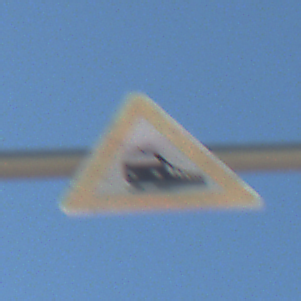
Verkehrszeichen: Bahnuebergang
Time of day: Midday
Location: Outdoor (Nature)
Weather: Clear
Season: Summer
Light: Natural